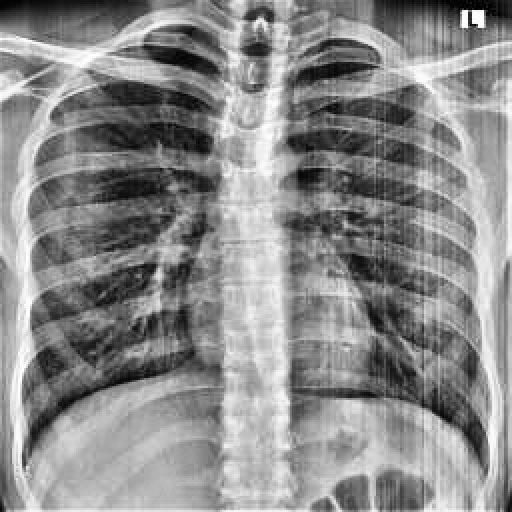
Finding: NORMAL